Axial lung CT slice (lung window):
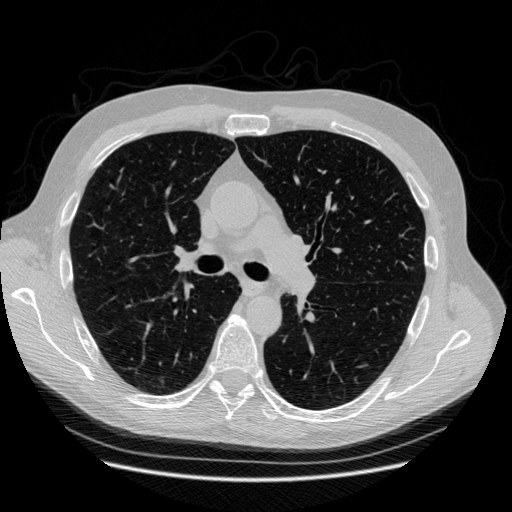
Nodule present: no